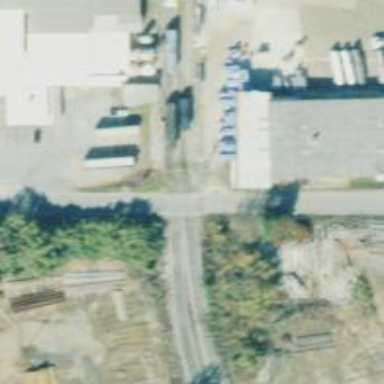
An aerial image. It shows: Rail spur service.